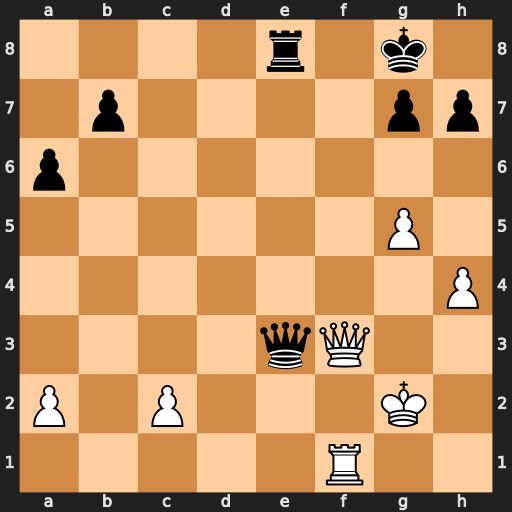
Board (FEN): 4r1k1/1p4pp/p7/6P1/7P/4qQ2/P1P3K1/5R2
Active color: w
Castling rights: -
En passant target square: -
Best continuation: Qf7+ Kh8 Qf8+ Rxf8 Rxf8#